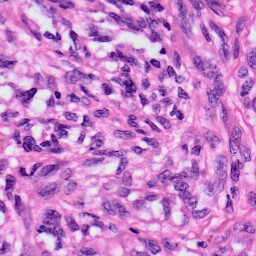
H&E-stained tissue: Skin